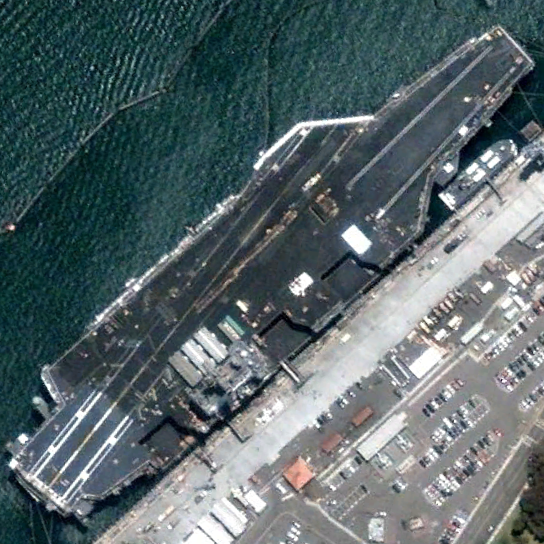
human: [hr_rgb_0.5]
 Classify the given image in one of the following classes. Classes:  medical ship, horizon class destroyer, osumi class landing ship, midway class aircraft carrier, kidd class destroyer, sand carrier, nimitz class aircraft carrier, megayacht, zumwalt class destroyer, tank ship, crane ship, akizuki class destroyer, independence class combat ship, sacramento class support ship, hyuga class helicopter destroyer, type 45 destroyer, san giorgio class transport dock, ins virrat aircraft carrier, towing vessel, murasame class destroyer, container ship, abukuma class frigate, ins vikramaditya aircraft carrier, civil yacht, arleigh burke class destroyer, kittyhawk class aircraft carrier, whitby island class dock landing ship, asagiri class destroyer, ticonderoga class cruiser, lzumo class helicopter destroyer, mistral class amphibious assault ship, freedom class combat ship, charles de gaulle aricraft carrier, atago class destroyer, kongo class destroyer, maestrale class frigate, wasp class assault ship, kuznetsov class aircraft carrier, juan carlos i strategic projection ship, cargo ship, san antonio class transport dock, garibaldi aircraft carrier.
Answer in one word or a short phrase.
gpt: Nimitz class aircraft carrier